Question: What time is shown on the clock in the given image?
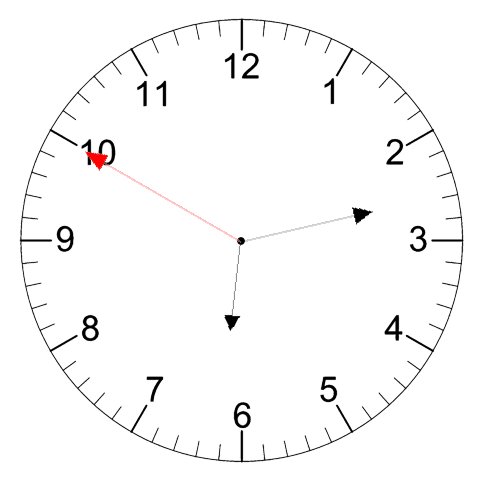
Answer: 06:12:50